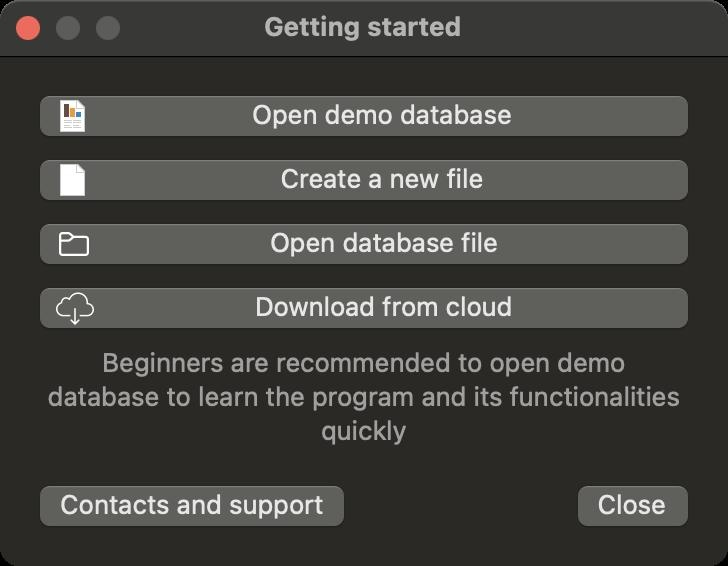
Accessibility tree:
{"name": "Getting_started", "role": "AXWindow", "description": null, "role_description": "standard window", "value": null, "position": "682.00;423.00", "size": "364;283", "children": [{"name": "Contacts_and_support", "role": "AXButton", "description": null, "role_description": "button", "value": null, "position": "13.00;238.00", "size": "166;32", "children": []}, {"name": "Close", "role": "AXButton", "description": null, "role_description": "button", "value": null, "position": "282.00;238.00", "size": "69;32", "children": []}, {"name": null, "role": "AXStaticText", "description": null, "role_description": "text", "value": "Beginners are recommended to open demo database to learn the program and its functionalities quickly", "position": "18.00;172.00", "size": "328;51", "children": []}, {"name": "Open_demo_database", "role": "AXButton", "description": null, "role_description": "button", "value": null, "position": "13.00;43.00", "size": "338;32", "children": []}, {"name": "Create_a_new_file", "role": "AXButton", "description": null, "role_description": "button", "value": null, "position": "13.00;75.00", "size": "338;32", "children": []}, {"name": "Open_database_file", "role": "AXButton", "description": null, "role_description": "button", "value": null, "position": "13.00;107.00", "size": "338;32", "children": []}, {"name": "Download_from_cloud", "role": "AXButton", "description": null, "role_description": "button", "value": null, "position": "13.00;139.00", "size": "338;32", "children": []}, {"name": null, "role": "AXButton", "description": null, "role_description": "close button", "value": null, "position": "7.00;6.00", "size": "14;16", "children": []}, {"name": null, "role": "AXButton", "description": null, "role_description": "zoom button", "value": null, "position": "47.00;6.00", "size": "14;16", "children": [{"name": null, "role": "AXGroup", "description": null, "role_description": "group", "value": null, "position": "47.00;6.00", "size": "14;16", "children": []}]}, {"name": null, "role": "AXButton", "description": null, "role_description": "minimize button", "value": null, "position": "27.00;6.00", "size": "14;16", "children": []}, {"name": null, "role": "AXStaticText", "description": null, "role_description": "text", "value": "Getting started", "position": "130.00;5.00", "size": "103;16", "children": []}]}